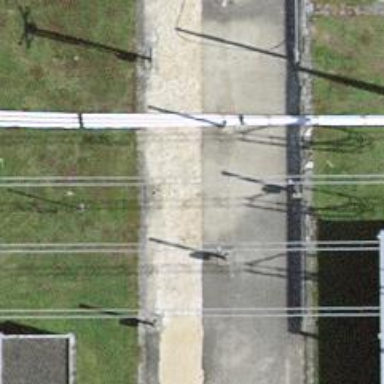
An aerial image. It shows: Switch used for power control.